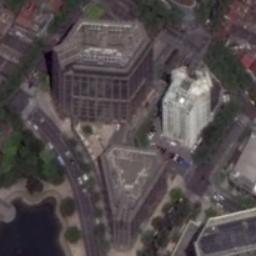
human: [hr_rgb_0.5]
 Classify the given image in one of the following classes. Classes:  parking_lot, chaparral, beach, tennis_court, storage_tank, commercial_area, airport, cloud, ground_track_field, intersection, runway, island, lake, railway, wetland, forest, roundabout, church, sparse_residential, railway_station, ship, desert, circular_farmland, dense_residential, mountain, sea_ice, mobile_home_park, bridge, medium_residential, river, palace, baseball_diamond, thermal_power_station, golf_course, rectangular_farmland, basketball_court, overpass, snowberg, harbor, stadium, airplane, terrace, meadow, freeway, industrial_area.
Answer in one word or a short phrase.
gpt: commercial_area